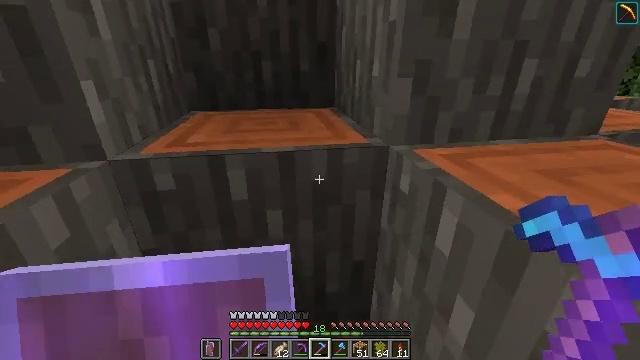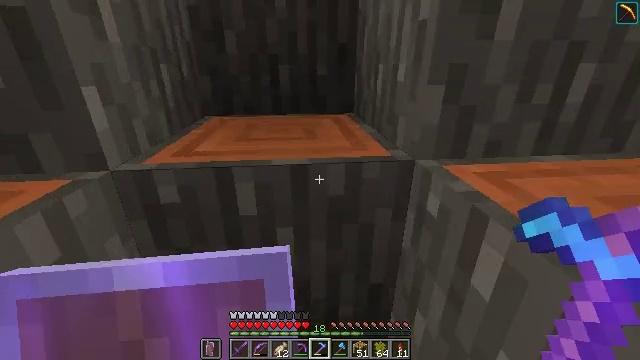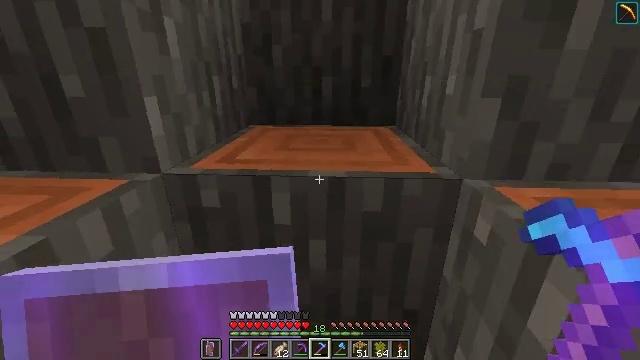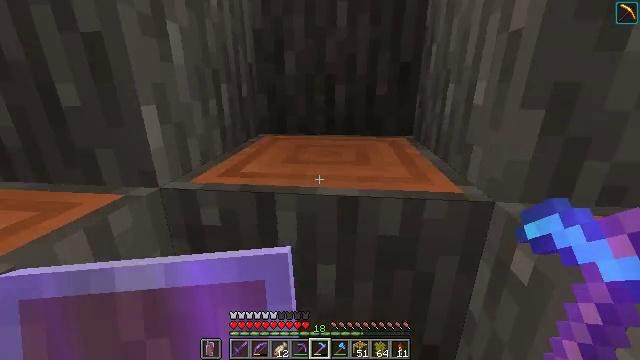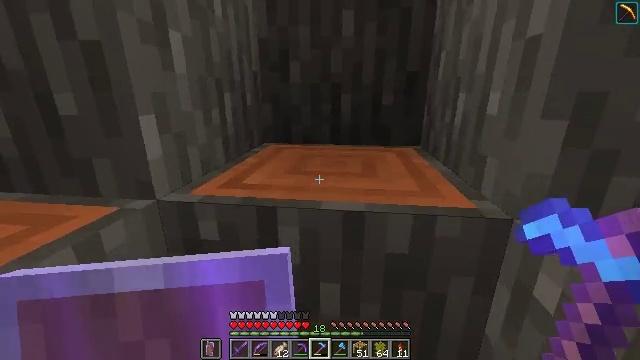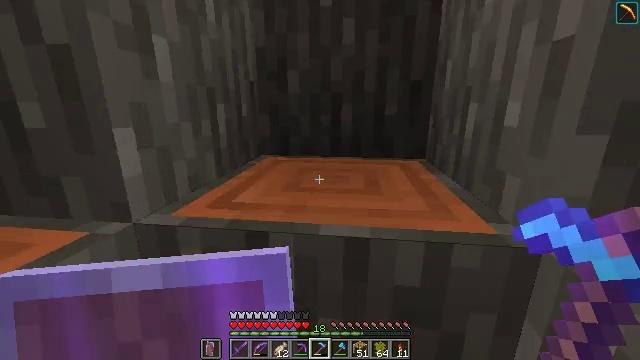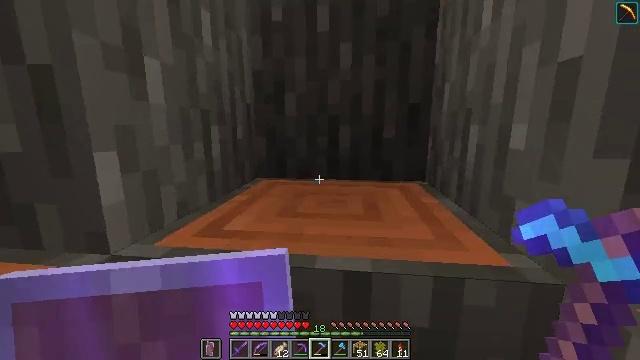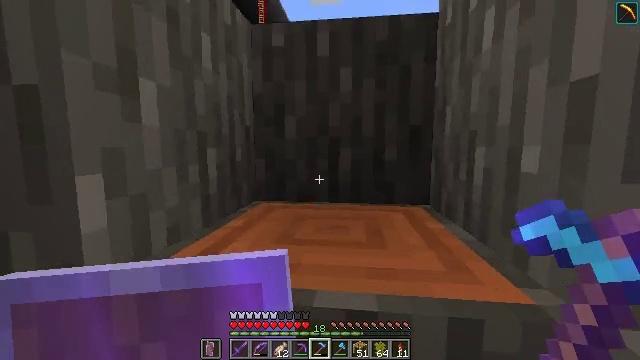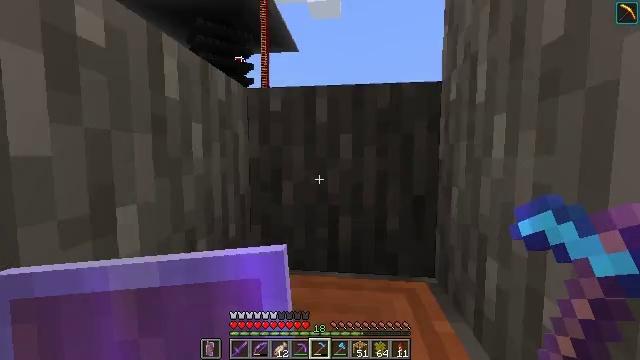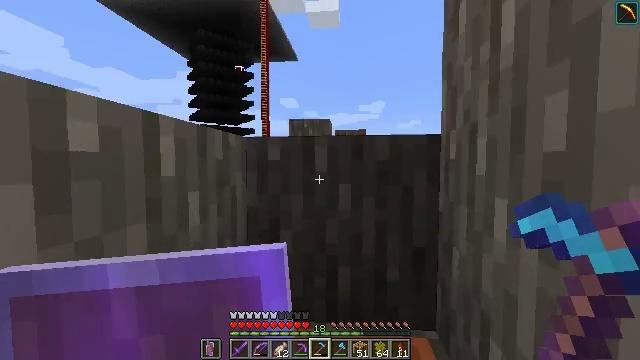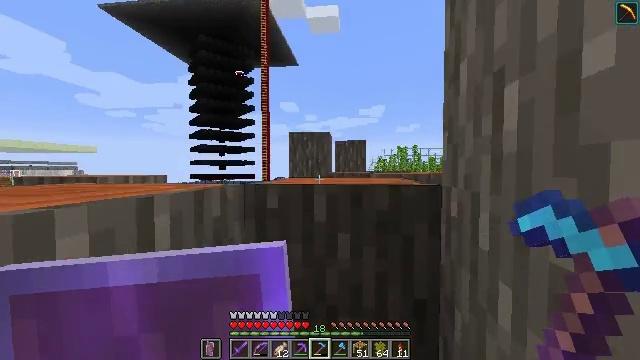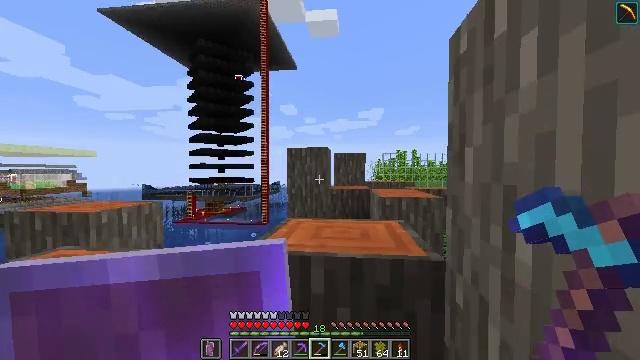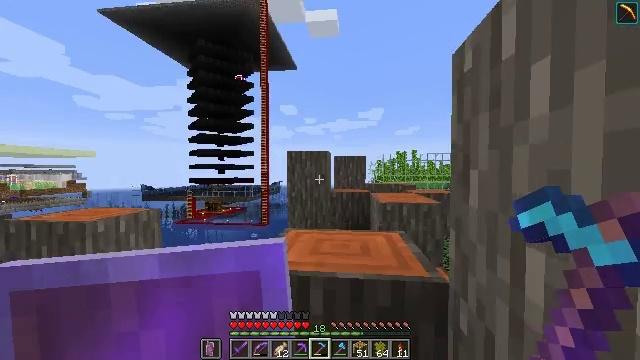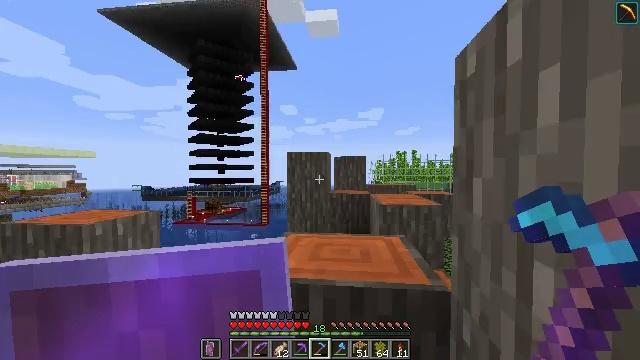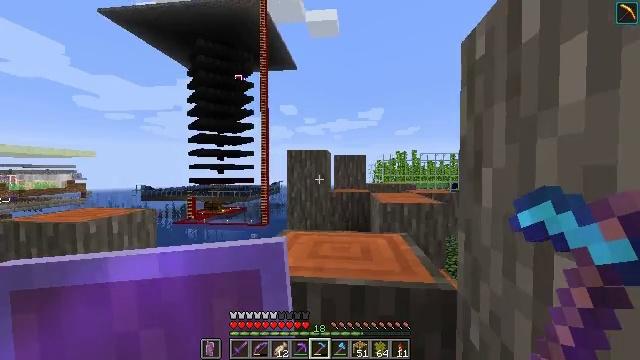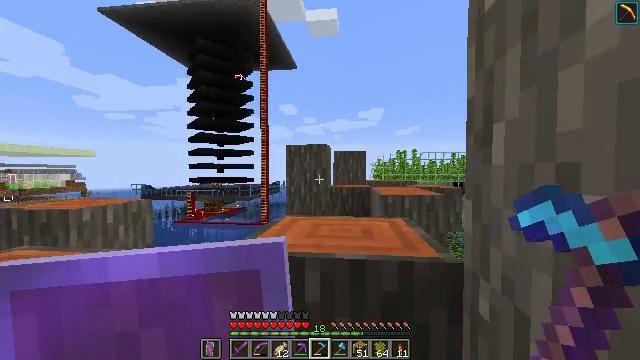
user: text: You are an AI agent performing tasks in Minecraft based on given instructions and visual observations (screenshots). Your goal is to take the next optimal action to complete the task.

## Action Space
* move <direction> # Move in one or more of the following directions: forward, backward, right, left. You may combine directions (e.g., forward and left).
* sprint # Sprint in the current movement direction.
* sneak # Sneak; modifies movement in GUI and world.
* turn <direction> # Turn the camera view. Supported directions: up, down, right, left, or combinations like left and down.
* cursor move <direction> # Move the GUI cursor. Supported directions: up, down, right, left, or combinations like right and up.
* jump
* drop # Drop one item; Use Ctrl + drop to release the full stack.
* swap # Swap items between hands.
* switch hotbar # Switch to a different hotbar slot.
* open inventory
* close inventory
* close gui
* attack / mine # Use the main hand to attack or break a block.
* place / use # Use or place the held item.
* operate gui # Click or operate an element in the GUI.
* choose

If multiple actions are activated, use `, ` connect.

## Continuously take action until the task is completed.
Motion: motion action
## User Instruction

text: Harvest acacia leaves with your hand or a tool.
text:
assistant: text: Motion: move forward, sneak, turn left
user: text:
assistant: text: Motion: move forward, sneak, turn left and up
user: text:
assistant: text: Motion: move forward, sneak, turn left and up
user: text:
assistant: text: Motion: move forward, sneak, turn left and up
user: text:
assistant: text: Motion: move forward, sneak, turn up
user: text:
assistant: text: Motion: move forward, sneak, turn up
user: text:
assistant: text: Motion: move forward, sneak, turn up
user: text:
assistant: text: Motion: move forward, sneak, turn up, jump
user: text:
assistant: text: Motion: move forward, sneak, turn up, jump
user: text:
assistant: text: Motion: move forward, sneak, jump
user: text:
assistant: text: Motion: move forward, sneak, jump
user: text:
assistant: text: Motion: move forward, sneak, jump
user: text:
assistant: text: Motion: move forward, sneak
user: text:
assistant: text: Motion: move forward, sneak
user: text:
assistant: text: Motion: move forward, sneak
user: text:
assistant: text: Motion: move forward
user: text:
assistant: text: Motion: move forward, turn down
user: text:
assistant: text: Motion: move forward, turn right and down
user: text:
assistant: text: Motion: move forward, turn right and down
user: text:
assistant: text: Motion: move forward, turn down
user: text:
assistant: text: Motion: move forward, turn right and down, jump
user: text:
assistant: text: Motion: move forward, jump
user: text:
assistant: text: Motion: move forward, turn down, jump
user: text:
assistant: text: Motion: move forward, turn left and down, jump
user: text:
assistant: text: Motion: move forward, turn left and down
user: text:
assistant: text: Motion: move forward, turn down
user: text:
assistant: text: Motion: move forward, turn right and down
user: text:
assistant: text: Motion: move forward, turn right
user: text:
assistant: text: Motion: move forward, turn right and down
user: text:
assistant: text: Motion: turn right and down